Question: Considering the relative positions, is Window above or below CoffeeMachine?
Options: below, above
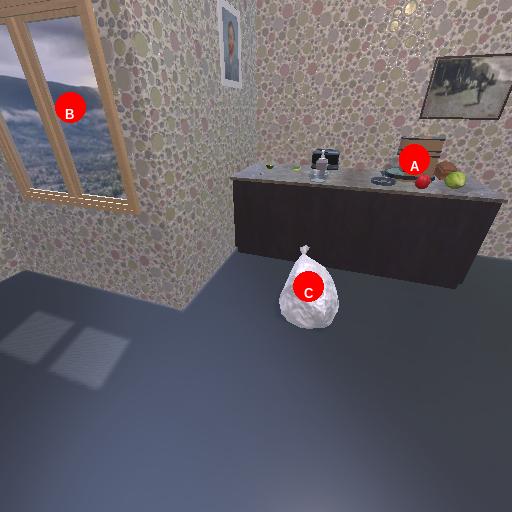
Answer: below